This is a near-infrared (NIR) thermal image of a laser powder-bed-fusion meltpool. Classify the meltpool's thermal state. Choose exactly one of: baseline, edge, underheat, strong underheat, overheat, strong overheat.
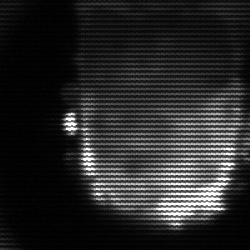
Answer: baseline